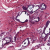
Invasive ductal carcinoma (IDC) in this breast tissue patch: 0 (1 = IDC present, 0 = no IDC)